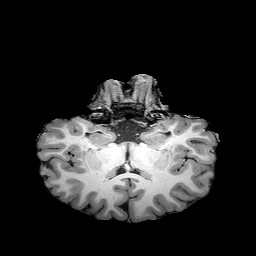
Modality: T1w
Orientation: sagittal
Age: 18
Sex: female
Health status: healthy